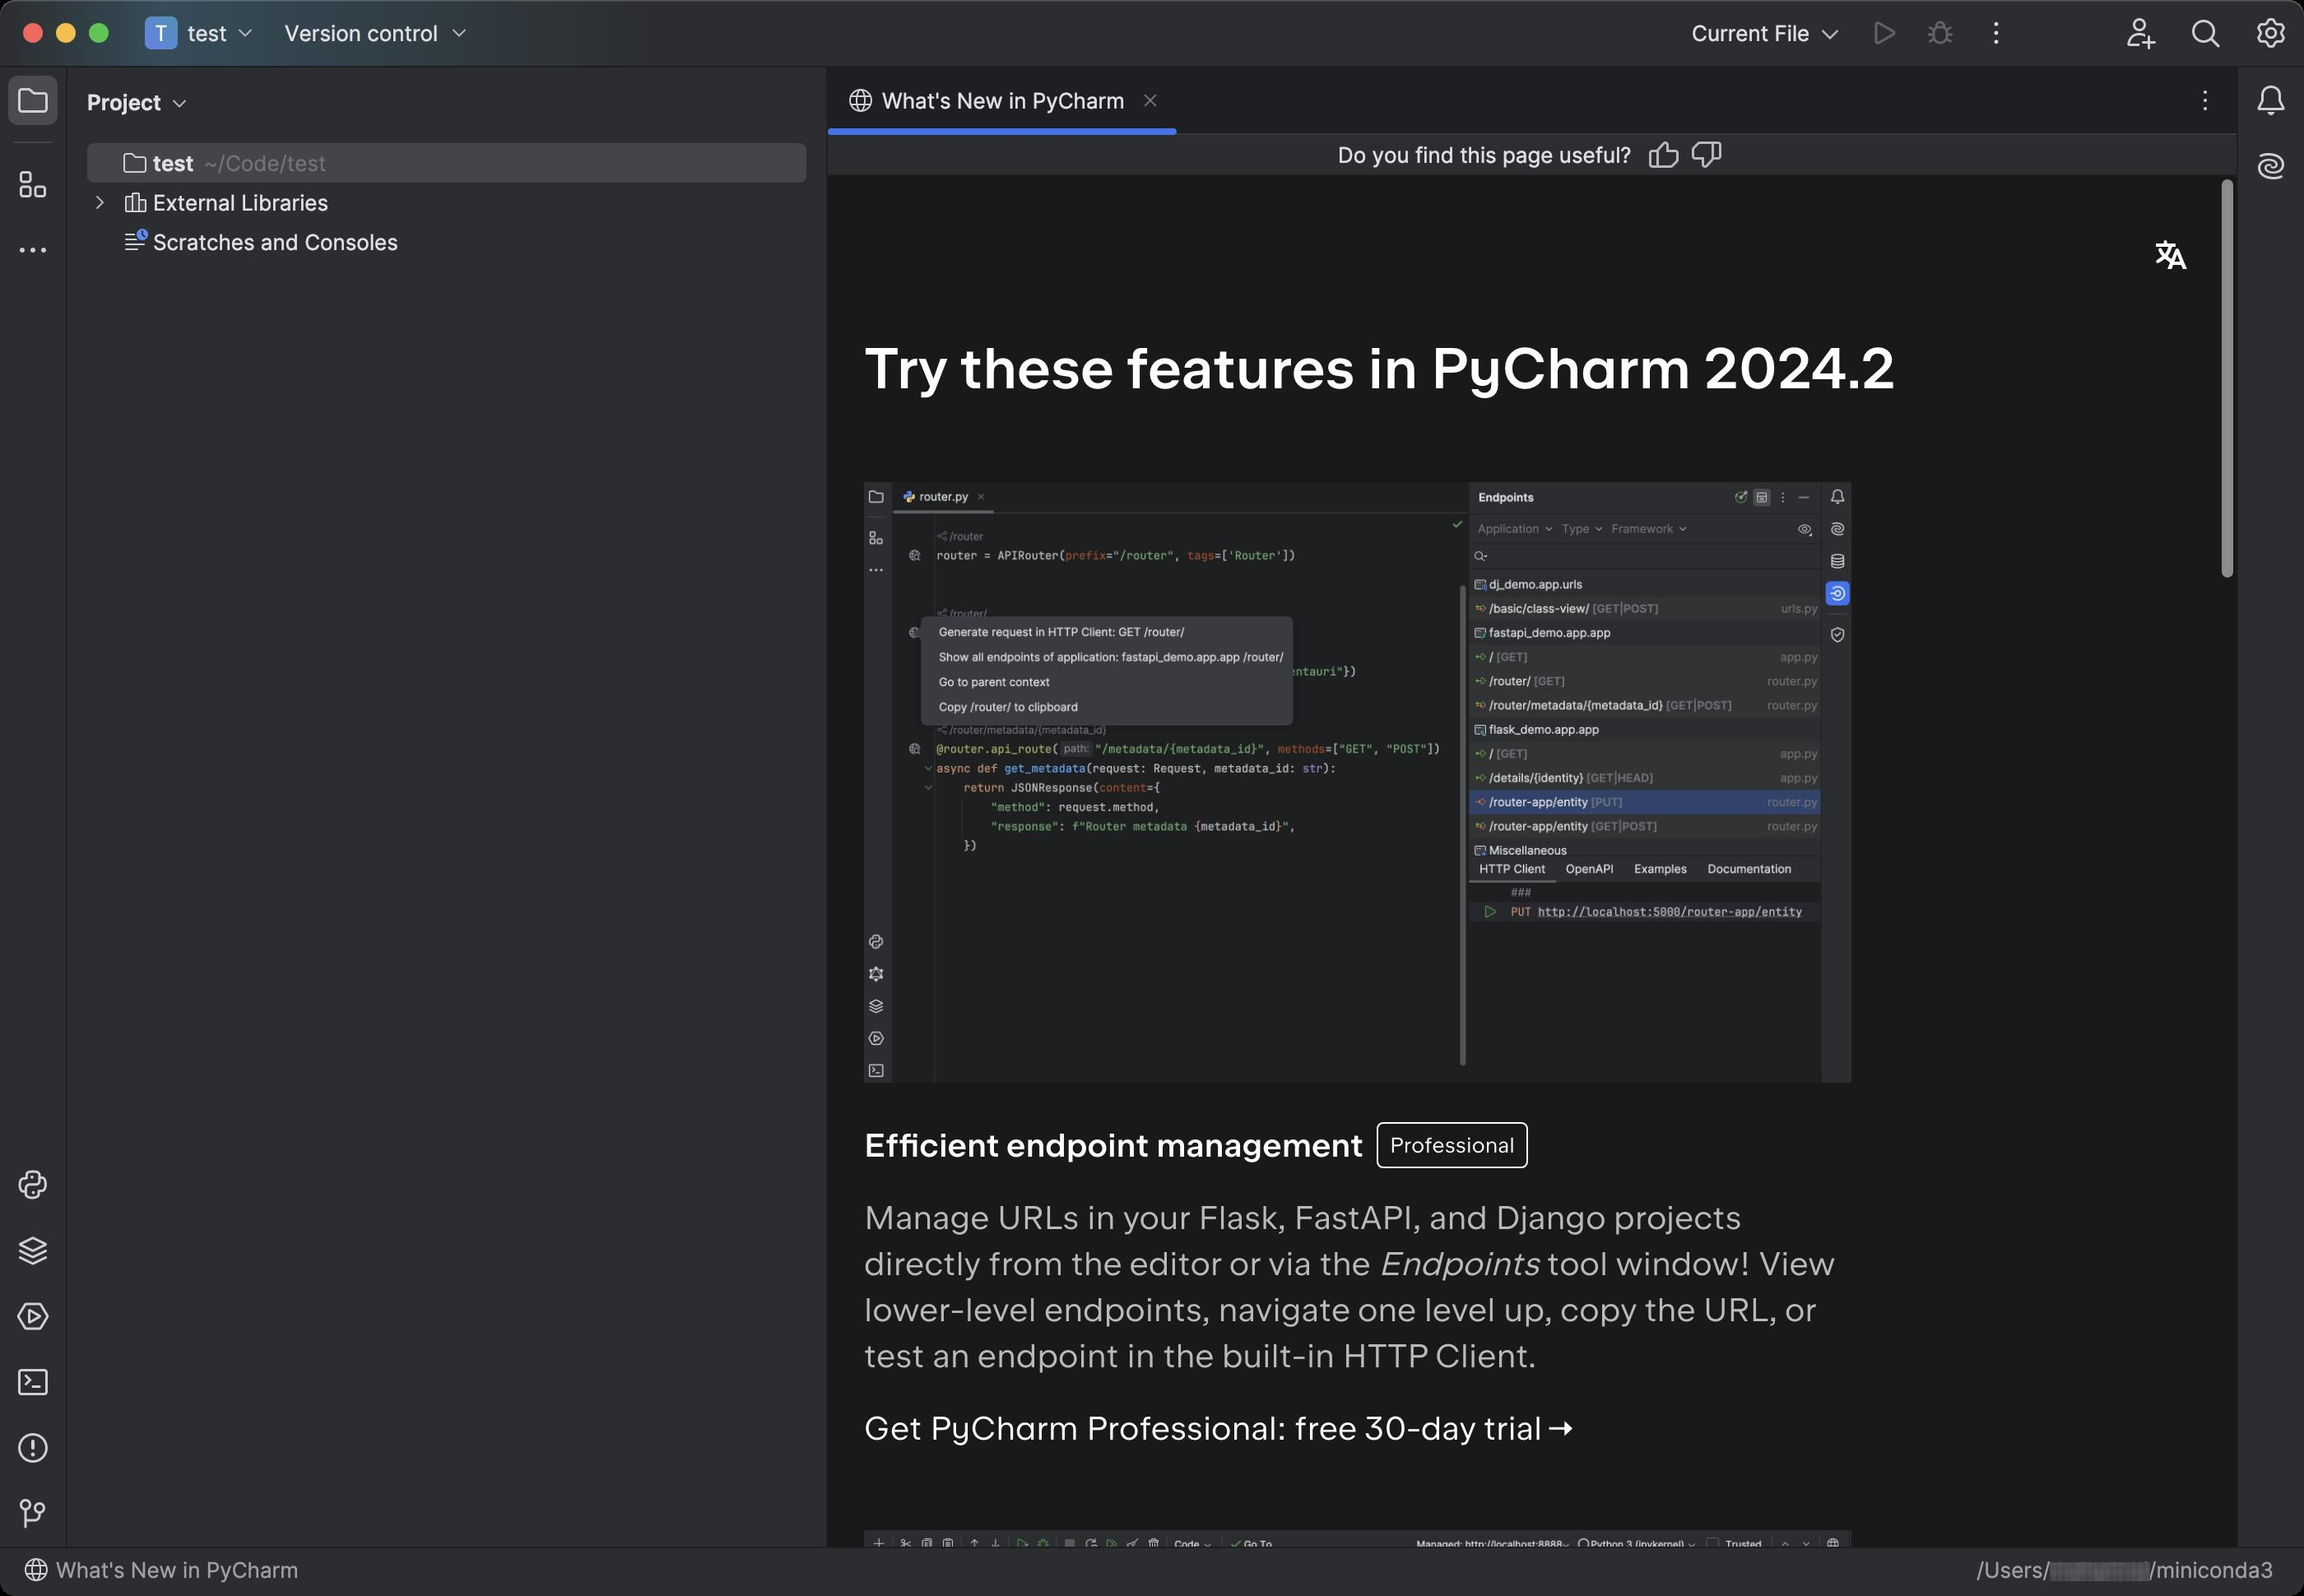
Accessibility tree:
{"name": "test_–_What's_New_in_PyCharm", "role": "AXWindow", "description": null, "role_description": "standard window", "value": null, "position": "164.00;58.00", "size": "1400;970", "children": [{"name": null, "role": "AXGroup", "description": "Root Pane", "role_description": "group", "value": 0, "position": "0.00;0.00", "size": "1400;970", "children": [{"name": null, "role": "AXGroup", "description": "Frame Header", "role_description": "group", "value": 0, "position": "0.00;0.00", "size": "1400;40", "children": [{"name": null, "role": "AXGroup", "description": "", "role_description": "group", "value": 0, "position": "78.00;0.00", "size": "1322;40", "children": [{"name": null, "role": "AXGroup", "description": "", "role_description": "group", "value": 0, "position": "78.00;0.00", "size": "215;40", "children": [{"name": null, "role": "AXGroup", "description": "", "role_description": "group", "value": 0, "position": "293.00;5.00", "size": "0;30", "children": []}]}, {"name": null, "role": "AXGroup", "description": "", "role_description": "group", "value": 0, "position": "739.00;0.00", "size": "0;40", "children": []}, {"name": null, "role": "AXGroup", "description": "", "role_description": "group", "value": 0, "position": "998.00;0.00", "size": "402;40", "children": [{"name": null, "role": "AXGroup", "description": "", "role_description": "group", "value": 0, "position": "998.00;0.00", "size": "282;40", "children": [{"name": null, "role": "AXButton", "description": "Current File", "role_description": "button", "value": null, "position": "1010.00;0.00", "size": "118;40", "children": []}, {"name": null, "role": "AXButton", "description": "The file in the editor is not runnable", "role_description": "button", "value": null, "position": "1128.00;0.00", "size": "34;40", "children": []}, {"name": null, "role": "AXButton", "description": "The file in the editor is not runnable", "role_description": "button", "value": null, "position": "1162.00;0.00", "size": "34;40", "children": []}, {"name": null, "role": "AXButton", "description": "More Actions", "role_description": "button", "value": null, "position": "1196.00;0.00", "size": "34;40", "children": []}, {"name": null, "role": "AXButton", "description": null, "role_description": "button", "value": null, "position": "1230.00;0.00", "size": "34;40", "children": []}]}, {"name": null, "role": "AXButton", "description": "Code With Me", "role_description": "button", "value": null, "position": "1280.00;0.00", "size": "40;40", "children": []}, {"name": null, "role": "AXButton", "description": "Search Everywhere", "role_description": "button", "value": null, "position": "1320.00;0.00", "size": "40;40", "children": []}, {"name": null, "role": "AXButton", "description": "", "role_description": "button", "value": null, "position": "1360.00;0.00", "size": "40;40", "children": []}]}]}]}, {"name": null, "role": "AXGroup", "description": "Left Toolbar", "role_description": "group", "value": 0, "position": "0.00;40.00", "size": "41;900", "children": [{"name": null, "role": "AXButton", "description": "Project", "role_description": "button", "value": null, "position": "0.00;41.00", "size": "40;40", "children": []}, {"name": null, "role": "AXButton", "description": "Structure", "role_description": "button", "value": null, "position": "0.00;92.00", "size": "40;40", "children": []}, {"name": null, "role": "AXButton", "description": "More", "role_description": "button", "value": null, "position": "0.00;132.00", "size": "40;40", "children": []}, {"name": null, "role": "AXButton", "description": "Problems", "role_description": "button", "value": null, "position": "0.00;860.00", "size": "40;40", "children": []}, {"name": null, "role": "AXButton", "description": "Terminal", "role_description": "button", "value": null, "position": "0.00;820.00", "size": "40;40", "children": []}, {"name": null, "role": "AXButton", "description": "Python Console", "role_description": "button", "value": null, "position": "0.00;700.00", "size": "40;40", "children": []}, {"name": null, "role": "AXButton", "description": "Python Packages", "role_description": "button", "value": null, "position": "0.00;740.00", "size": "40;40", "children": []}, {"name": null, "role": "AXButton", "description": "Version Control", "role_description": "button", "value": null, "position": "0.00;900.00", "size": "40;40", "children": []}, {"name": null, "role": "AXButton", "description": "Services", "role_description": "button", "value": null, "position": "0.00;780.00", "size": "40;40", "children": []}]}, {"name": null, "role": "AXGroup", "description": "Right Toolbar", "role_description": "group", "value": 0, "position": "1359.00;40.00", "size": "41;900", "children": [{"name": null, "role": "AXButton", "description": "Notifications", "role_description": "button", "value": null, "position": "1360.00;41.00", "size": "40;40", "children": []}, {"name": null, "role": "AXButton", "description": "AI Assistant", "role_description": "button", "value": null, "position": "1360.00;81.00", "size": "40;40", "children": []}, {"name": null, "role": "AXButton", "description": "More", "role_description": "button", "value": null, "position": "-164.00;-58.00", "size": "0;0", "children": []}]}, {"name": null, "role": "AXTabGroup", "description": "What's New in PyCharm", "role_description": "tab group", "value": "{\n    \"name\": null,\n    \"role\": \"No role\",\n    \"description\": \"\",\n    \"role_description\": \"\",\n    \"value\": null,\n    \"position\": \"\",\n    \"size\": \"\",\n    \"children\": []\n}", "position": "503.00;40.00", "size": "856;900", "children": [{"name": null, "role": "No role", "description": "", "role_description": "", "value": null, "position": "", "size": "", "children": []}, {"name": null, "role": "No role", "description": "", "role_description": "", "value": null, "position": "", "size": "", "children": []}, {"name": null, "role": "No role", "description": "", "role_description": "", "value": null, "position": "", "size": "", "children": []}, {"name": null, "role": "No role", "description": "", "role_description": "", "value": null, "position": "", "size": "", "children": []}, {"name": null, "role": "No role", "description": "", "role_description": "", "value": null, "position": "", "size": "", "children": []}, {"name": null, "role": "No role", "description": "", "role_description": "", "value": null, "position": "", "size": "", "children": []}, {"name": null, "role": "No role", "description": "", "role_description": "", "value": null, "position": "", "size": "", "children": []}, {"name": null, "role": "AXStaticText", "description": "Do you find this page useful?", "role_description": "text", "value": "Do you find this page useful?", "position": "813.00;86.00", "size": "178;17", "children": []}, {"name": null, "role": "AXGroup", "description": "Action Toolbar", "role_description": "group", "value": 0, "position": "998.00;82.00", "size": "52;24", "children": [{"name": null, "role": "AXButton", "description": "Yes", "role_description": "button", "value": null, "position": "998.00;82.00", "size": "26;24", "children": []}, {"name": null, "role": "AXButton", "description": "No", "role_description": "button", "value": null, "position": "1024.00;82.00", "size": "26;24", "children": []}]}]}, {"name": null, "role": "AXGroup", "description": "Project Tool Window", "role_description": "group", "value": 0, "position": "41.00;40.00", "size": "462;900", "children": [{"name": null, "role": "AXStaticText", "description": "Project", "role_description": "text", "value": "Project", "position": "-164.00;-58.00", "size": "0;42", "children": []}, {"name": null, "role": "AXButton", "description": "Project", "role_description": "button", "value": null, "position": "41.00;41.00", "size": "76;42", "children": []}, {"name": null, "role": "AXGroup", "description": "", "role_description": "group", "value": 0, "position": "-164.00;-58.00", "size": "0;0", "children": []}, {"name": null, "role": "AXGroup", "description": "Action Toolbar", "role_description": "group", "value": 0, "position": "-164.00;-58.00", "size": "150;24", "children": [{"name": null, "role": "AXButton", "description": "Select Opened File (⌥F1, 1)", "role_description": "button", "value": null, "position": "-164.00;-58.00", "size": "26;24", "children": []}, {"name": null, "role": "AXButton", "description": "Expand Subtree", "role_description": "button", "value": null, "position": "-164.00;-58.00", "size": "26;24", "children": []}, {"name": null, "role": "AXButton", "description": "Collapse All", "role_description": "button", "value": null, "position": "-164.00;-58.00", "size": "26;24", "children": []}, {"name": null, "role": "AXButton", "description": "Options", "role_description": "button", "value": null, "position": "-164.00;-58.00", "size": "26;24", "children": []}, {"name": null, "role": "AXButton", "description": "Hide", "role_description": "button", "value": null, "position": "-164.00;-58.00", "size": "26;24", "children": []}]}, {"name": null, "role": "AXScrollArea", "description": null, "role_description": "scroll area", "value": 0, "position": "41.00;83.00", "size": "461;857", "children": [{"name": null, "role": "AXOutline", "description": "Project structure tree", "role_description": "outline", "value": 0, "position": "41.00;83.00", "size": "461;857", "children": [{"name": null, "role": "AXRow", "description": "test  ~/Code/test", "role_description": "row", "value": 0, "position": "72.00;87.00", "size": "130;24", "children": [{"name": null, "role": "AXStaticText", "description": "test  ~/Code/test", "role_description": "text", "value": 0, "position": "72.00;87.00", "size": "130;24", "children": []}]}, {"name": null, "role": "AXRow", "description": "External Libraries", "role_description": "row", "value": 0, "position": "72.00;111.00", "size": "131;24", "children": [{"name": null, "role": "AXStaticText", "description": "External Libraries", "role_description": "text", "value": 0, "position": "72.00;111.00", "size": "131;24", "children": []}]}, {"name": null, "role": "AXRow", "description": "Scratches and Consoles", "role_description": "row", "value": 0, "position": "72.00;135.00", "size": "173;24", "children": [{"name": null, "role": "AXStaticText", "description": "Scratches and Consoles", "role_description": "text", "value": 0, "position": "72.00;135.00", "size": "173;24", "children": []}]}]}, {"name": null, "role": "AXScrollBar", "description": null, "role_description": "scroll bar", "value": 0, "position": "-164.00;-58.00", "size": "0;0", "children": []}, {"name": null, "role": "AXScrollBar", "description": null, "role_description": "scroll bar", "value": 0, "position": "-164.00;-58.00", "size": "0;0", "children": []}]}]}, {"name": null, "role": "AXGroup", "description": "Status Bar", "role_description": "group", "value": 0, "position": "0.00;940.00", "size": "1400;30", "children": [{"name": null, "role": "AXScrollArea", "description": null, "role_description": "scroll area", "value": 0, "position": "10.00;941.00", "size": "1158;29", "children": [{"name": null, "role": "AXGroup", "description": "Navigation Bar", "role_description": "group", "value": 0, "position": "10.00;944.00", "size": "1154;22", "children": [{"name": null, "role": "AXButton", "description": "What's New in PyCharm", "role_description": "button", "value": null, "position": "10.00;944.00", "size": "176;21", "children": []}]}, {"name": null, "role": "AXScrollBar", "description": null, "role_description": "scroll bar", "value": 0, "position": "-164.00;-58.00", "size": "0;0", "children": []}, {"name": null, "role": "AXScrollBar", "description": null, "role_description": "scroll bar", "value": 0, "position": "-164.00;-58.00", "size": "0;0", "children": []}]}, {"name": null, "role": "AXLink", "description": "Show all (2)", "role_description": "link", "value": null, "position": "-164.00;-58.00", "size": "74;17", "children": []}, {"name": null, "role": "AXStaticText", "description": null, "role_description": "text", "value": null, "position": "-164.00;-58.00", "size": "16;29", "children": []}, {"name": null, "role": "AXStaticText", "description": "Go to Line", "role_description": "text", "value": "Go to Line", "position": "-164.00;-58.00", "size": "16;29", "children": []}, {"name": null, "role": "AXStaticText", "description": null, "role_description": "text", "value": null, "position": "-164.00;-58.00", "size": "0;0", "children": []}, {"name": null, "role": "AXStaticText", "description": null, "role_description": "text", "value": null, "position": "-164.00;-58.00", "size": "0;0", "children": []}, {"name": null, "role": "AXStaticText", "description": null, "role_description": "text", "value": null, "position": "-164.00;-58.00", "size": "0;0", "children": []}, {"name": null, "role": "AXStaticText", "description": "", "role_description": "text", "value": "", "position": "-164.00;-58.00", "size": "0;0", "children": []}, {"name": null, "role": "AXStaticText", "description": "Column selection mode", "role_description": "text", "value": "Column selection mode", "position": "-164.00;-58.00", "size": "0;0", "children": []}, {"name": null, "role": "AXStaticText", "description": null, "role_description": "text", "value": null, "position": "-164.00;-58.00", "size": "10;-12", "children": []}, {"name": null, "role": "AXStaticText", "description": "", "role_description": "text", "value": "", "position": "-164.00;-58.00", "size": "0;-12", "children": []}, {"name": null, "role": "AXStaticText", "description": null, "role_description": "text", "value": null, "position": "-164.00;-58.00", "size": "0;0", "children": []}, {"name": null, "role": "AXStaticText", "description": "/Users/[username]/miniconda3", "role_description": "text", "value": "/Users/[username]/miniconda3", "position": "1193.00;941.00", "size": "197;29", "children": []}, {"name": null, "role": "AXStaticText", "description": "Make file read-only", "role_description": "text", "value": "Make file read-only", "position": "-164.00;-58.00", "size": "16;29", "children": []}, {"name": null, "role": "AXImage", "description": "", "role_description": "image", "value": null, "position": "-164.00;-58.00", "size": "-16;-12", "children": []}]}]}, {"name": null, "role": "AXButton", "description": null, "role_description": "close button", "value": null, "position": "13.00;12.00", "size": "14;16", "children": []}, {"name": null, "role": "AXButton", "description": null, "role_description": "full screen button", "value": null, "position": "53.00;12.00", "size": "14;16", "children": [{"name": null, "role": "AXGroup", "description": null, "role_description": "group", "value": null, "position": "53.00;12.00", "size": "14;16", "children": [{"name": null, "role": "AXGroup", "description": null, "role_description": "group", "value": null, "position": "53.00;12.00", "size": "14;16", "children": []}]}]}, {"name": null, "role": "AXButton", "description": null, "role_description": "minimize button", "value": null, "position": "33.00;12.00", "size": "14;16", "children": []}]}